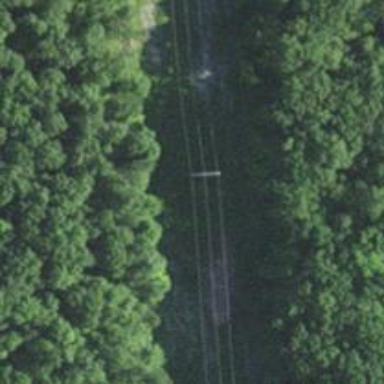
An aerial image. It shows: H-frame designed tower for power lines.